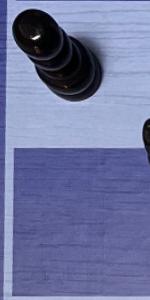
Label: Empty